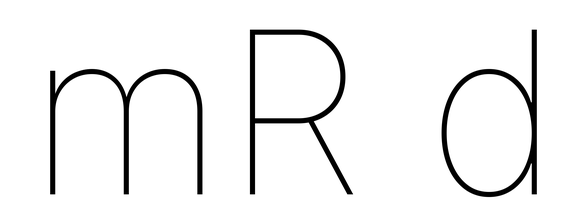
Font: Inter_Thin